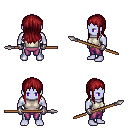
a pixel art fantasy rpg character, male body template, dark elf, purple skin, white sleeveless shirt, magenta pants, brunette unkempt hairstyle, metal gloves, spear, four views (front, back, left, right), 2x2 character sprite sheet, small pixel art, hard edges, no anti-aliasing